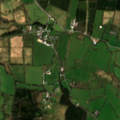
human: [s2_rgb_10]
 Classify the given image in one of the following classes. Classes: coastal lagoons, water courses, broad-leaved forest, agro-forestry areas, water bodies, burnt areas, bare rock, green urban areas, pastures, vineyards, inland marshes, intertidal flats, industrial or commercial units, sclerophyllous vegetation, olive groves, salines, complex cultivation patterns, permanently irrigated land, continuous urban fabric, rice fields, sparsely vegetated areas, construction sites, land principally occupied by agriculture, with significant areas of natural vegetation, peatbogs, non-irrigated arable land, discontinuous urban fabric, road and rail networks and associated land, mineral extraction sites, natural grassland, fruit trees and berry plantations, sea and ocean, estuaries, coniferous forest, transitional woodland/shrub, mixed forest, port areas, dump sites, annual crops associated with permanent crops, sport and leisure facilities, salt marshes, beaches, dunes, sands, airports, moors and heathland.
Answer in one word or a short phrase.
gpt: pastures, land principally occupied by agriculture, with significant areas of natural vegetation, coniferous forest, transitional woodland/shrub